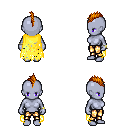
a pixel art fantasy rpg character, female body template, dark elf, purple skin, yellow tattered cape, gold greaves, dark blonde mohawk hairstyle, bracelets, four views (front, back, left, right), 2x2 character sprite sheet, small pixel art, hard edges, no anti-aliasing